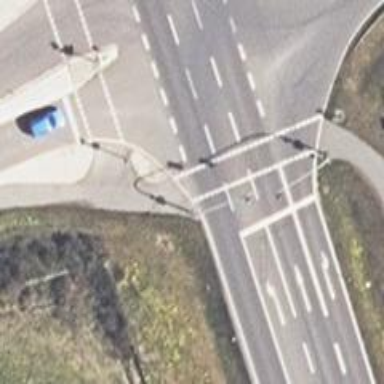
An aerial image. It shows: Road with traffic signals for signaling.